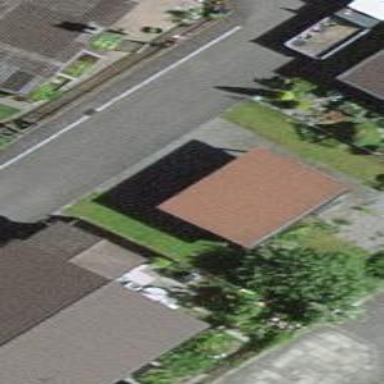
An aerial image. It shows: View of roof of building.